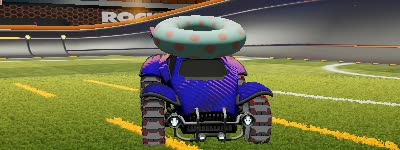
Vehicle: octane